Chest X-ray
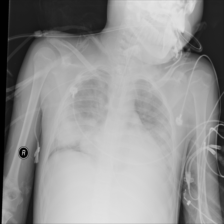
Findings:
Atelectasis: negative
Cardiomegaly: negative
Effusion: positive
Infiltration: negative
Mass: negative
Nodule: negative
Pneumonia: negative
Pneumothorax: negative
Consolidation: positive
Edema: negative
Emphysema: negative
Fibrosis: negative
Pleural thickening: negative
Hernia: negative